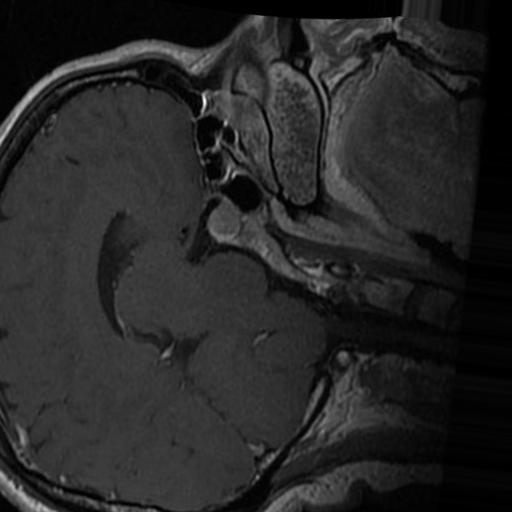
Label: brain_tumor